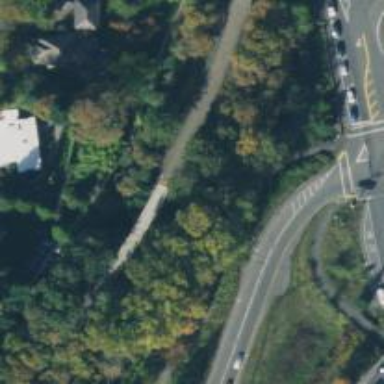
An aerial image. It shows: Asphalt cycleway beside abandoned railway.